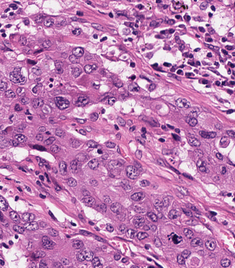
Tumor epithelial tissue: yes
Tumor-associated stroma tissue: yes
Normal tissue: no